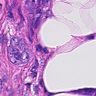
Metastatic tissue present: yes